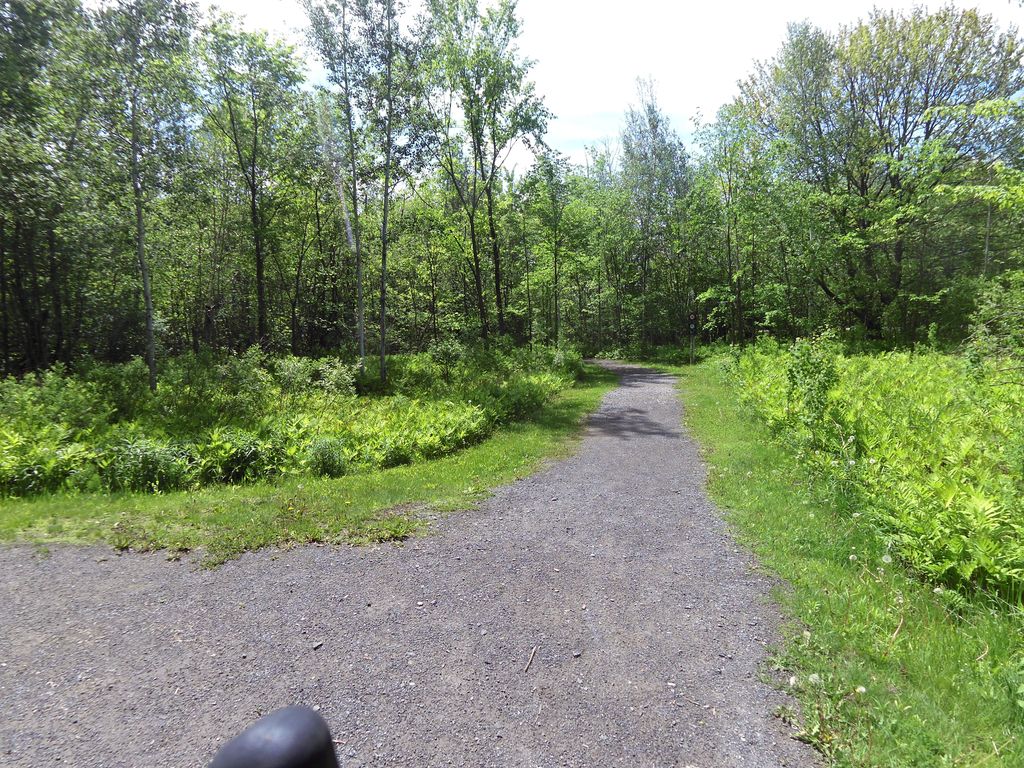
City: ottawa-gatineau